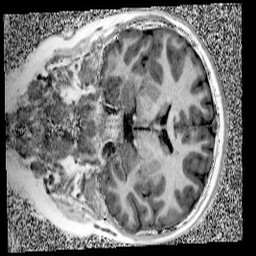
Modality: UNIT1
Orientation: coronal
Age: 11
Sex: male
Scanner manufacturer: siemens
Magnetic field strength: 3 T
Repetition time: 4 s
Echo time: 0.00299 s